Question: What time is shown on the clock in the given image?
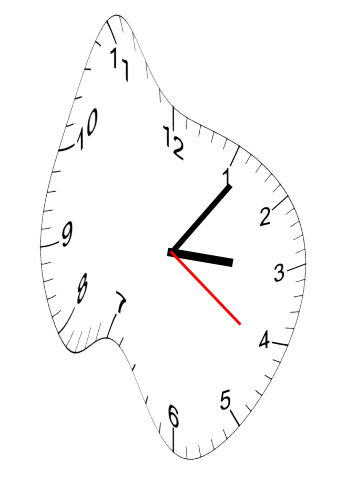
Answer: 03:06:21